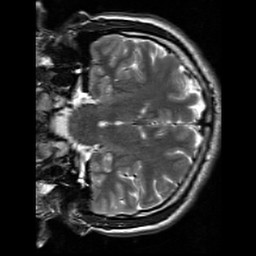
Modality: T2w
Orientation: coronal
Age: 19
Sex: male
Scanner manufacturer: siemens
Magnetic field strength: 3 T
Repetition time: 7 s
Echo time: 0.09 s